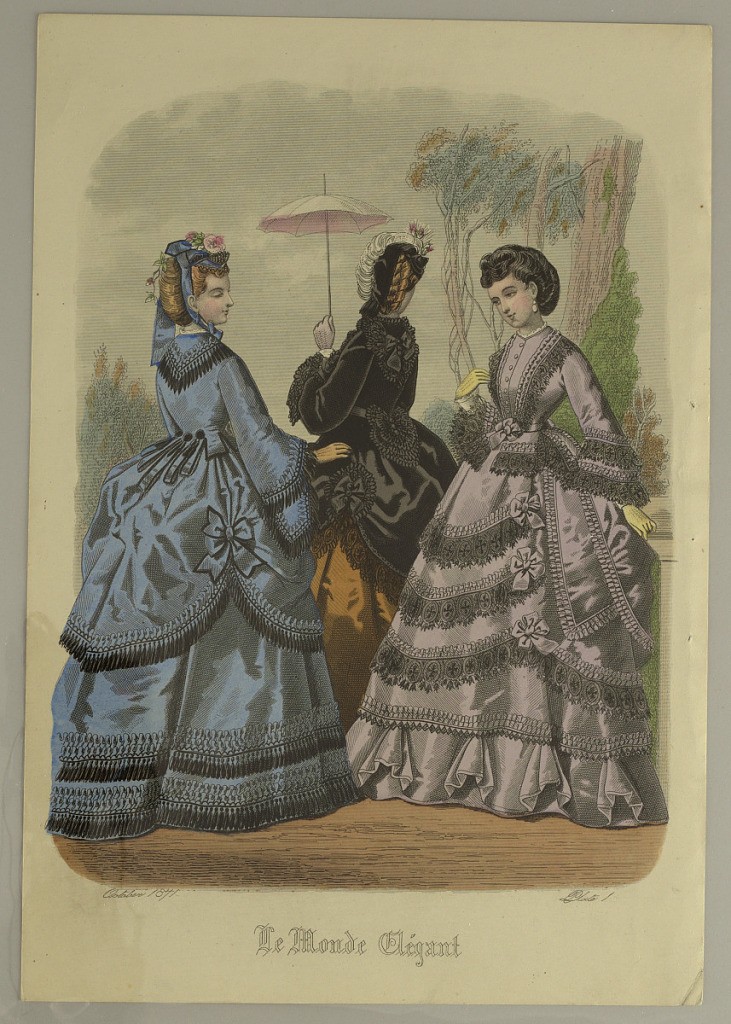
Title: Fashion Plate from Le Monde Elégant
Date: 1871
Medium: Wood engraving, brush and watercolor on paper
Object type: Print
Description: Three women outdoors. Left, in a blue dress with black fringe. Right, in violet with black lace. Center, in brown, gold and black. Title and date below.